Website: bh-photo
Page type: store-pickup
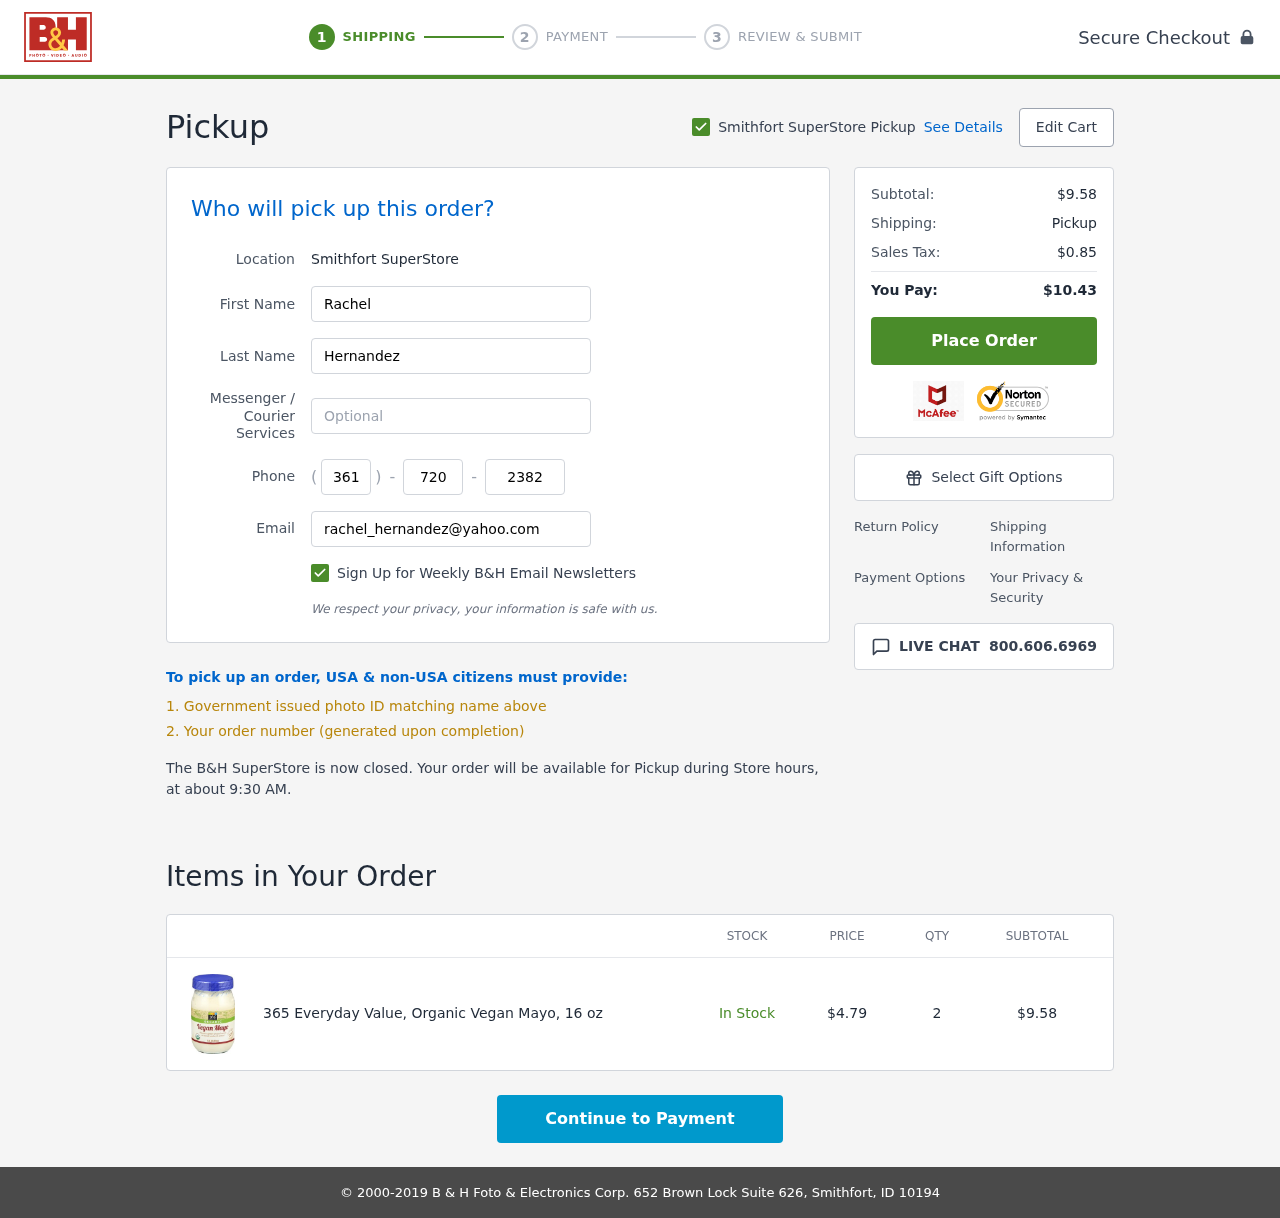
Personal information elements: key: PII_EMAIL
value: rachel_hernandez@yahoo.com
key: PII_FIRSTNAME
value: Rachel
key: PII_LASTNAME
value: Hernandez
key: PII_LOCATION1_CITY
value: Smithfort SuperStore Pickup
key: PII_LOCATION1_CITY
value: Smithfort SuperStore
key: PII_PHONE_AREA
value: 361
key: PII_PHONE_PREFIX
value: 720
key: PII_PHONE_SUFFIX
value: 2382
Product elements: key: PRODUCT1_NAME
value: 365 Everyday Value, Organic Vegan Mayo, 16 oz
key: PRODUCT1_PRICE
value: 4.79
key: PRODUCT1_QUANTITY
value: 2
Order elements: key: ORDER_SUBTOTAL
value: $9.58
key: ORDER_TAX
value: $0.85
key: ORDER_TOTAL
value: $10.43